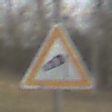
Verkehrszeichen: SeitenwindVonRechts
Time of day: MorningAfternoon
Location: Outdoor (Nature)
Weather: PartlyCloudy
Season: Autumn
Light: Natural